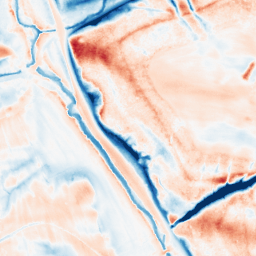
Category: classical
Decomposition family: gaussian_anisotropic
Decomposition parameters: sigma_x: 5
sigma_y: 10
Upsampling method: sinc_hamming
Upsampling parameters: scale: 2
kernel_size: 4
Upsampling scale: 2